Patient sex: F
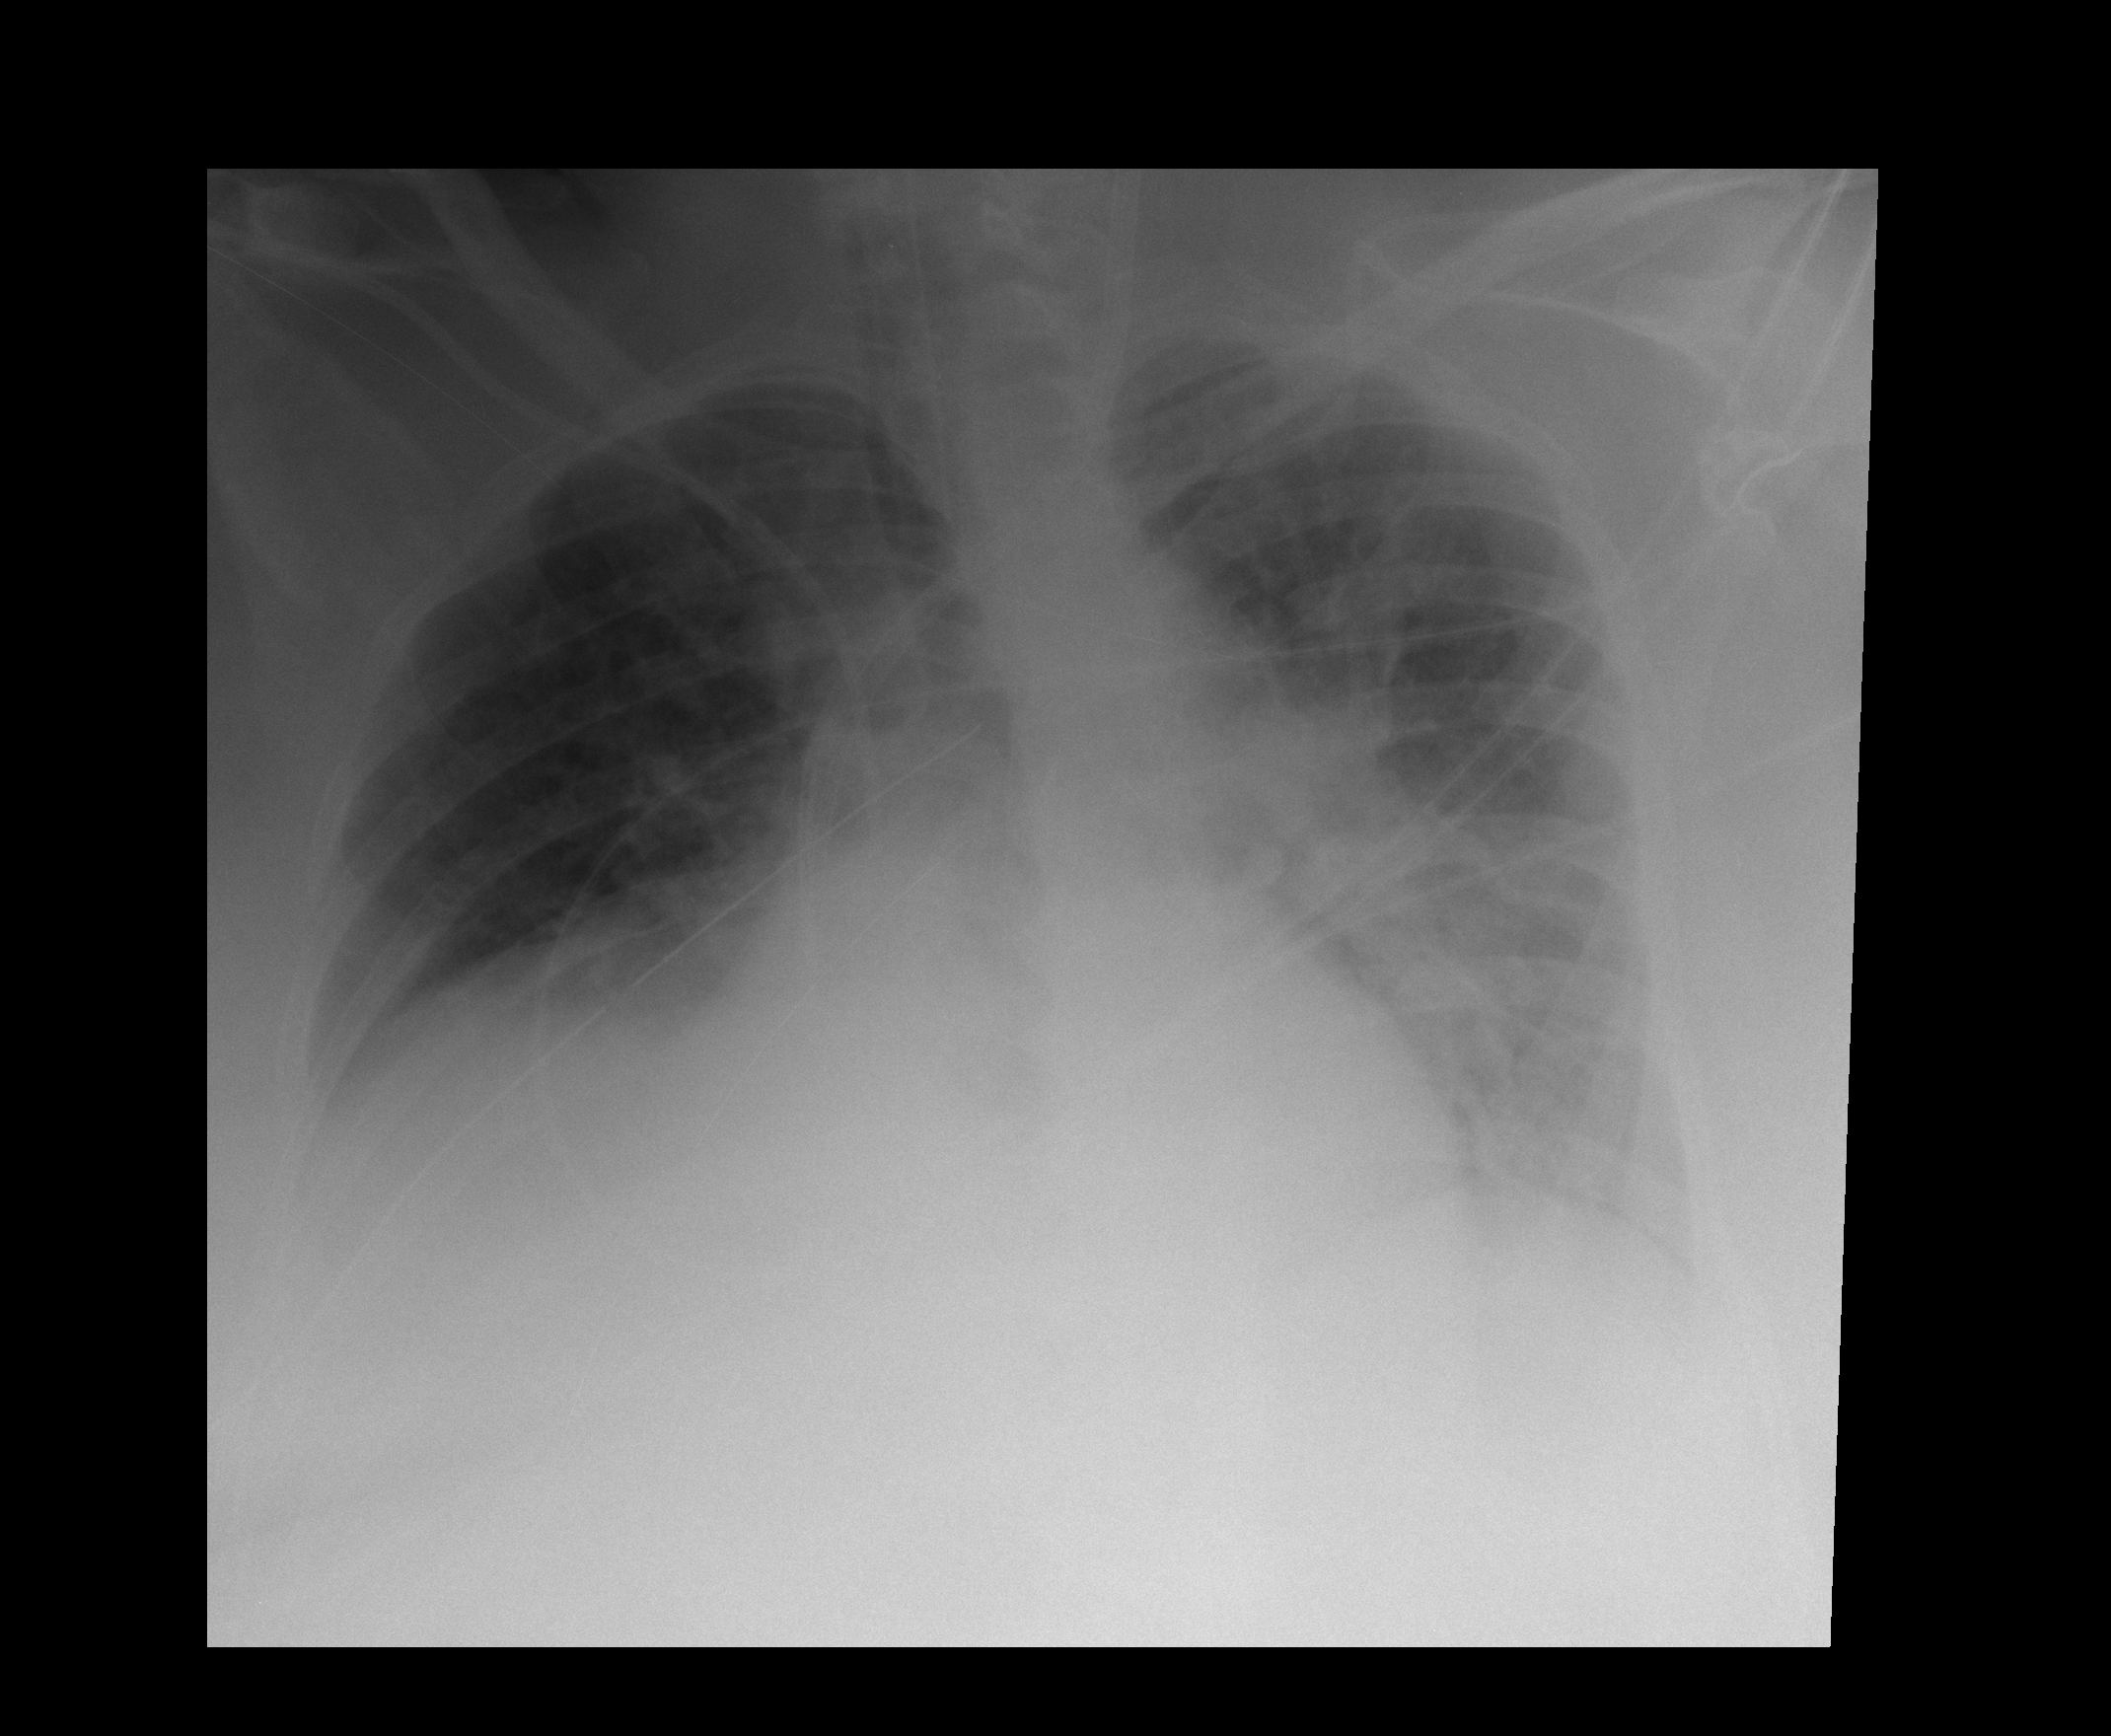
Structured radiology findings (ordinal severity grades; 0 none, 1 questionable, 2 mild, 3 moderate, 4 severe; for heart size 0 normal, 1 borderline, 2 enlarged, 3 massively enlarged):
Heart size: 1
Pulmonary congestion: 0
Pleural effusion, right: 0
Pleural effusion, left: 1
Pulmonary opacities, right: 1
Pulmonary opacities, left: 2
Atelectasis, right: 2
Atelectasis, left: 2